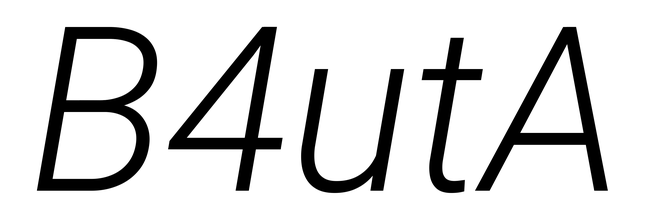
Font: Roboto-Italic_Light_Italic